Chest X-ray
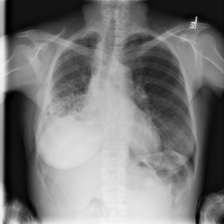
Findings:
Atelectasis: negative
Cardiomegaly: negative
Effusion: negative
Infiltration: positive
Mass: negative
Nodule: negative
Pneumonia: negative
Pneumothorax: positive
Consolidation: negative
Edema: negative
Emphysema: positive
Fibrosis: negative
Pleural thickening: negative
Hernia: negative